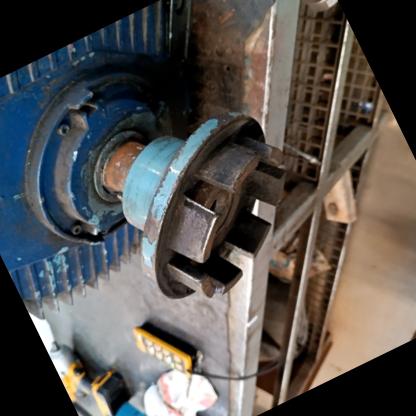
Klasa: inne